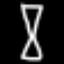
Label: hourglass